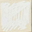
Piece: xx